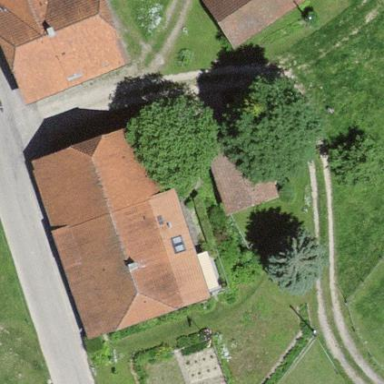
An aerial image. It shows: Farm building.